Question: I want to implement a condition as described in the .
I want to make Thread 1 wait till Thread 2 has completed doing some job and after Thread 2 finishes the job Thread 1 should be made to wake up. Will I use a QWaitcondition or simple sleep() method of QThread? If QWaitcondition then how should I frame my wait condition...any suggestion is welcome..
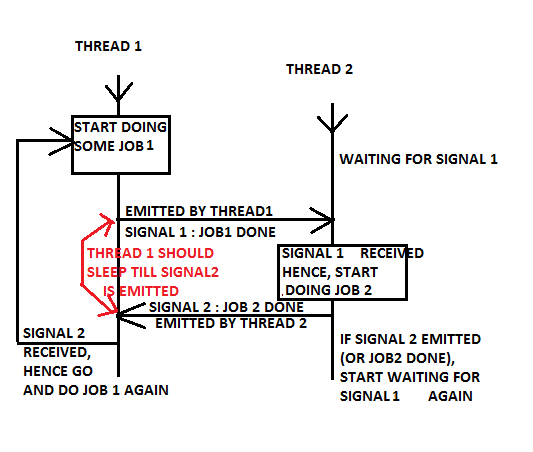
Answer: The most simple way to do this would be to have your Thread1 Job1 function be called from a signal and have this function emit a signal to start Job2. When Job2 is finished, it would emit a signal that would then again start up Job1. Your diagram IS essentially what you'll want to do but just change the signal received TO BE the signal that hooks up to the jobs.
Unless you need the extreme timing requirements of having Job1 start up IMMEDIATELY as soon as job2 is done, you will not want to do any type of conditional 'waiting'. This will either suck down a core or be very inefficient.